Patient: sex M, age 57
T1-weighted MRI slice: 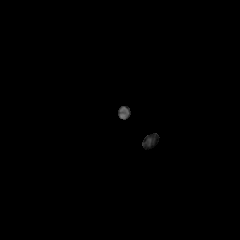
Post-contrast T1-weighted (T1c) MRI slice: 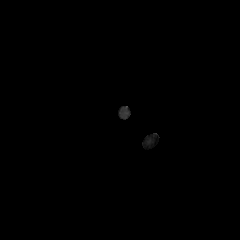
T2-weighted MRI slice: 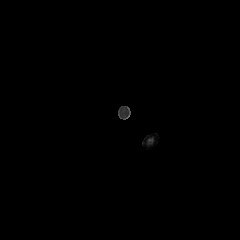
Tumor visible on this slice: no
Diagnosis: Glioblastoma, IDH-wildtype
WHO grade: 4